Question: I'm writing a custom PHP framework for use on my projects and I'm having some issues loading the CSS, JS and image files.
The following code is in my .htaccess file -
'''
RewriteEngine On
#rewrite to base folder
RewriteBase /SimplexFramework/
#add trailing slashes
RewriteRule ^(([a-z0-9\-]+/)*[a-z0-9\-]+)$ $1/ [NC,R=301,L]
RewriteCond %{REQUEST_FILENAME} !-d
RewriteCond %{REQUEST_FILENAME} !-f
RewriteRule ^ index.php [L]
'''
This basically states that redirect request to index.php if the path doesn't point to a file.
Following is my directory structure. CSS, JS folders are present under 'files'.

My view files are located in 'app/view', I'm loading the CSS and JS files through the path - 'files/css/style.css' or 'files/js/script.js'
When my URL in the browser is 'http://localhost:8081/SimplexFramework/' things work as expected.
When the URL changes to 'http://localhost:8081/SimplexFramework/Users/login' for example, apache can no longer find the files as expected.
In the browser I see the following request made -
'http://localhost:8081/SimplexFramework/User/register/files/js/scrits.js'
Can I ask apache to look for files from the folder in which I have .htaccess. Something similar to 'RewriteBase' ?
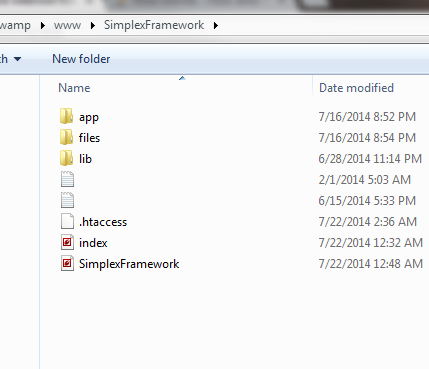
Answer: When you have relative URLs in your content, it's up to the browser to figure out how to load them. This has to do with htaccess or rewrite rules.
Say a browser loads this url: 'http://localhost:8081/SimplexFramework/Users/login'
And on that page's content, it see's a link: '<script src="files/js/scripts.js">'
Since the link is relative (doesn't start with a "http" or "/"), the browser now has to guess what the relative URL base is, and the only thing it has to work with is the URL. So the last path in the URL is "login", and it drops that and uses the basename as the URL base, so it gets:
'''
http://localhost:8081/SimplexFramework/Users/files/js/scripts.js
'''
This is 100% a relative/absolute URL issue and has nothing to do with your rules and nothing to do with 'RewriteBase'. It's because your links are relative and the URL base has changed from 'http://localhost:8081/SimplexFramework/' to 'http://localhost:8081/SimplexFramework/some/stuff/that/eventually/gets/rewritten/'.
To fix this, make your URL's absolute: '<script src="/SimplexFramework/files/js/scripts.js">'
or add the correct URL base to the header of your pages:
'''
<base href="/SimplexFramework/" />
'''